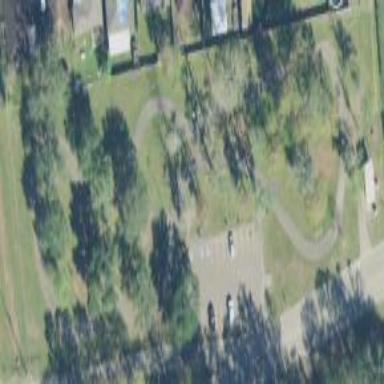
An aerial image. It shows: Park.